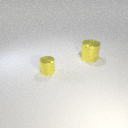
small yellow metal cylinder to the left of large yellow metal cylinder